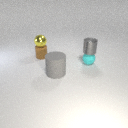
small brown rubber cylinder to the left of small cyan rubber sphere